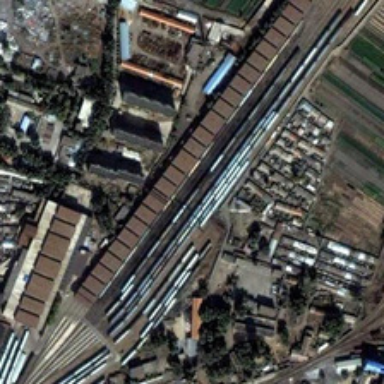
Several trains stopping abreastly are next to a long rectangular buildings .